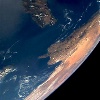
Label: water